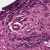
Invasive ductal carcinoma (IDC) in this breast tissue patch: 0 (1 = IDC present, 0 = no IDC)